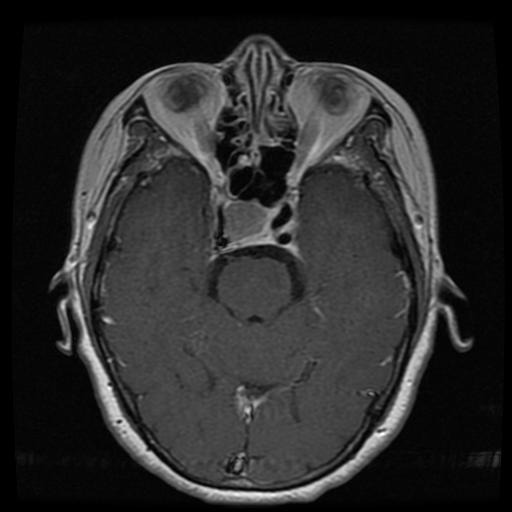
Label: pituitary